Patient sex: F
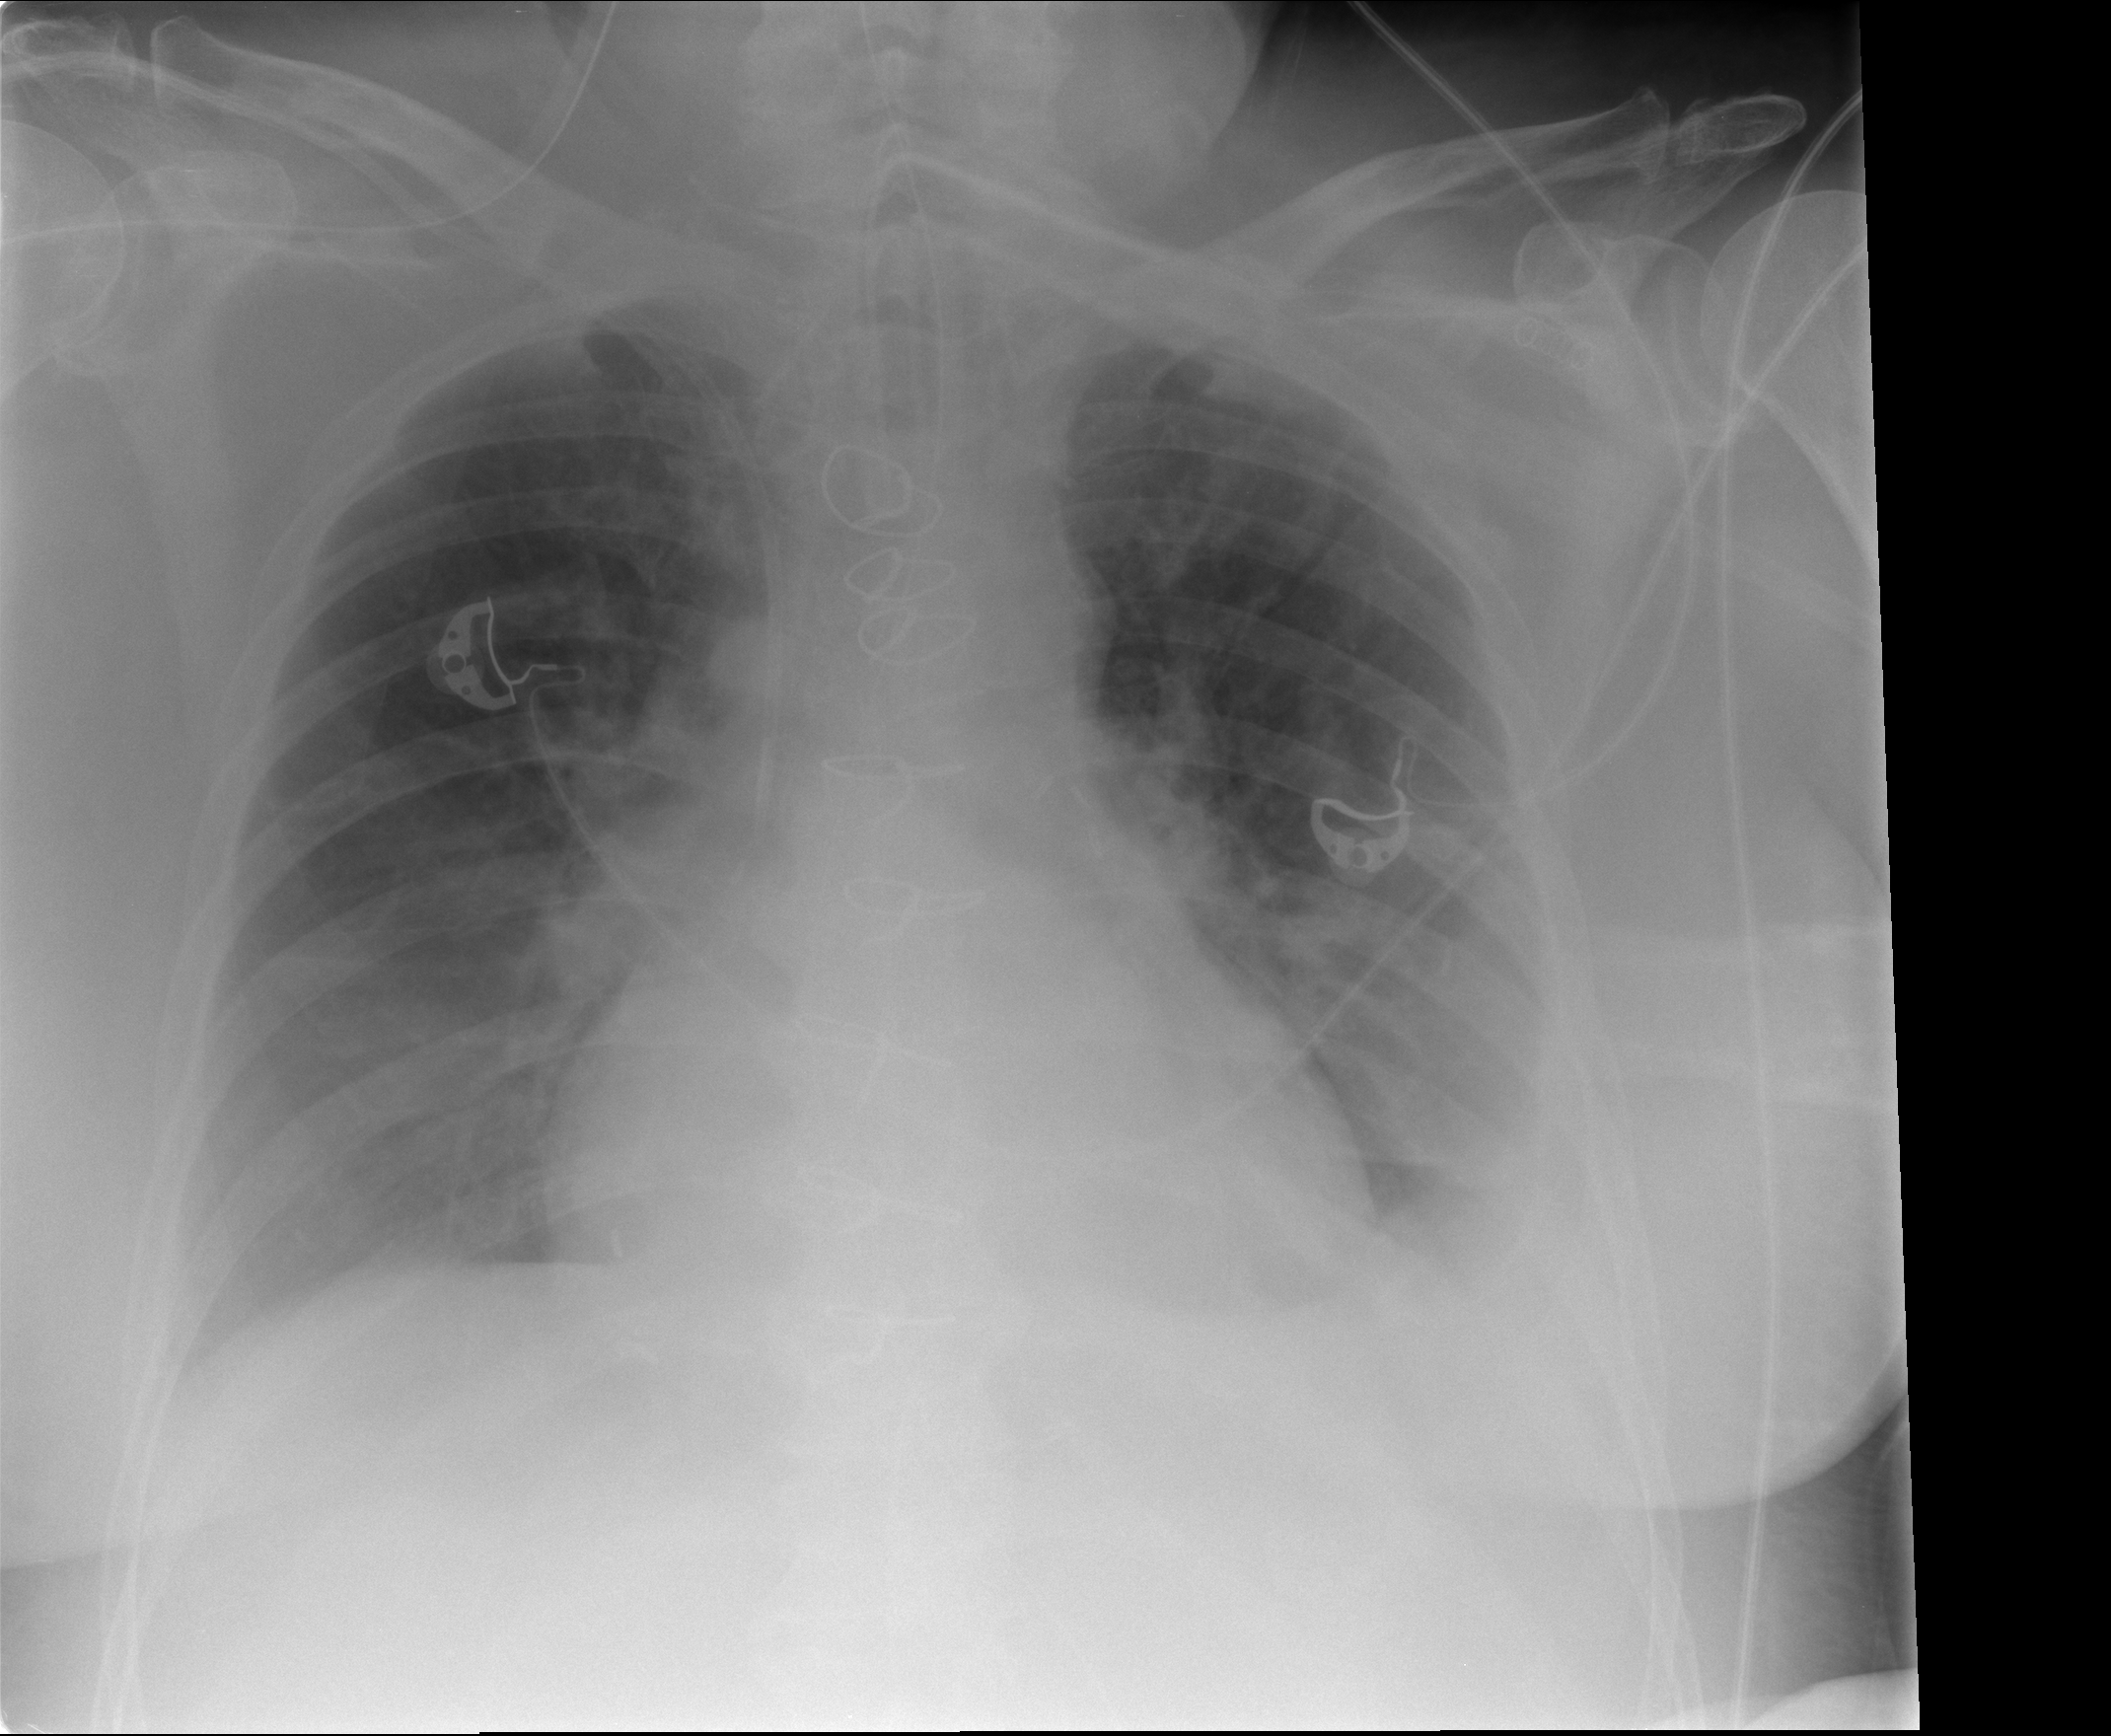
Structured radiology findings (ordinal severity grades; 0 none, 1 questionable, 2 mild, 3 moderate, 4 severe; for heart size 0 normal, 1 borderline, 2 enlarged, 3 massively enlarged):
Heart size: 2
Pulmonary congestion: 2
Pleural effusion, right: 1
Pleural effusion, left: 2
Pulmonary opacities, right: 0
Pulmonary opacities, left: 0
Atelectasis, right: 0
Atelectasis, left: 2